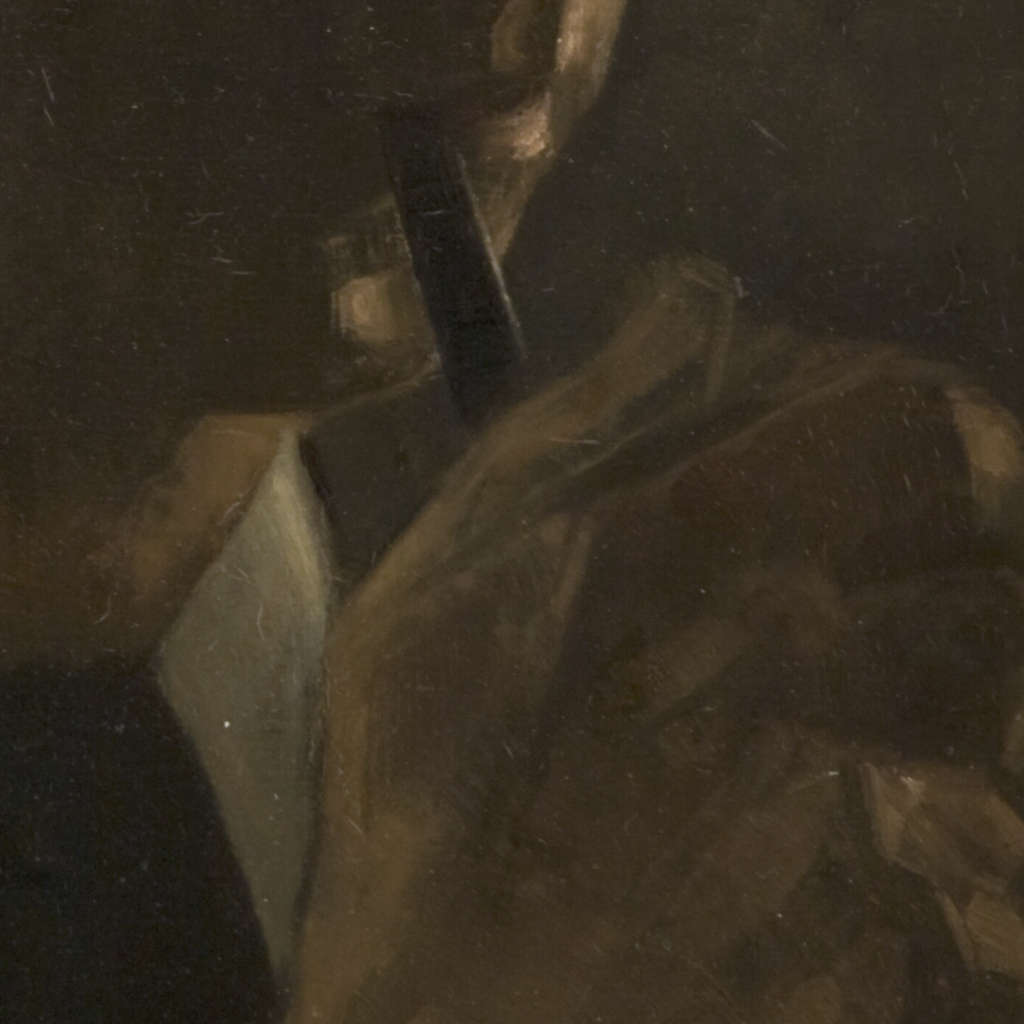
portrait painting, extreme close up, dark chiaroscuro, chin neck and white collar of young man in profile with pipe visible, dark atmospheric background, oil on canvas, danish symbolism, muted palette